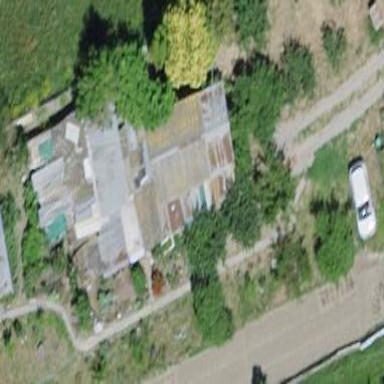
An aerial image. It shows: Shed building.